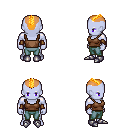
a pixel art fantasy rpg character, male body template, dark elf, purple skin, brown pirate shirt, teal pants, light blonde short mohawk hairstyle, leather bracers, metal boots, four views (front, back, left, right), 2x2 character sprite sheet, small pixel art, hard edges, no anti-aliasing